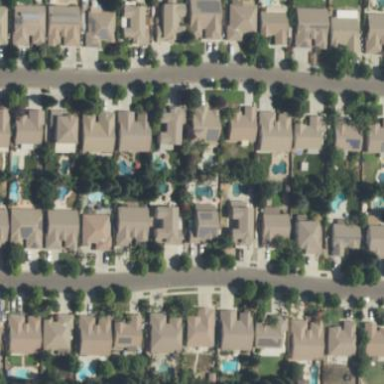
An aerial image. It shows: Residential area in neighborhood consisting of single-family homes.